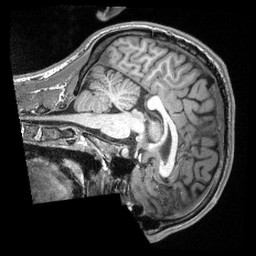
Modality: T1w
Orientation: sagittal
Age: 18
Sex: male
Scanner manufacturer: siemens
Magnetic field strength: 3 T
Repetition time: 2.3 s
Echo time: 0.00308 s